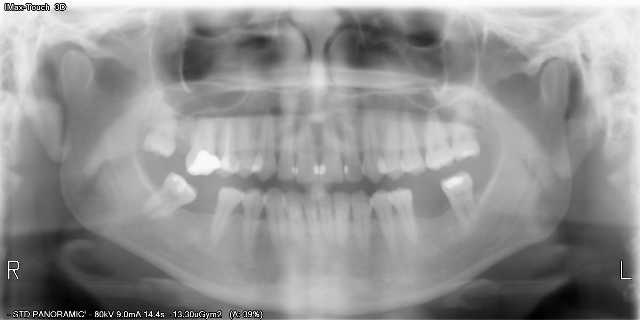
adult